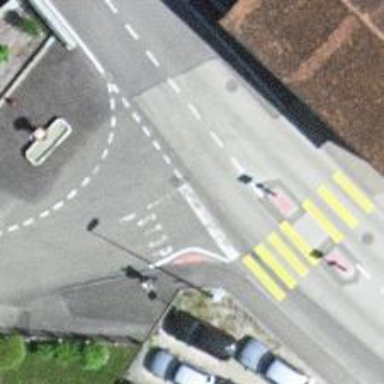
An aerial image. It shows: Stop road.